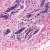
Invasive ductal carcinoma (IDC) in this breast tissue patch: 0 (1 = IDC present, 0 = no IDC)